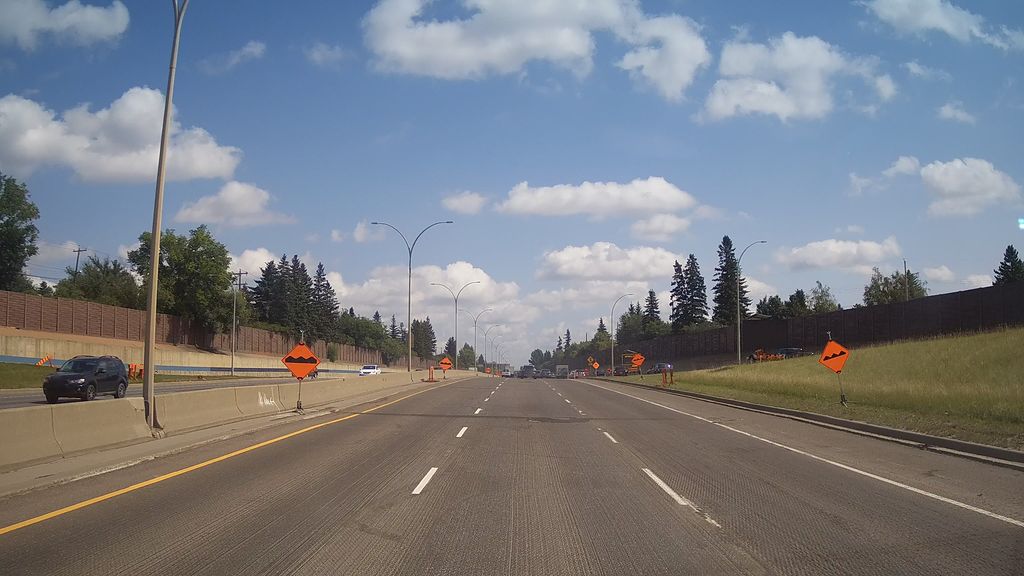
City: edmonton